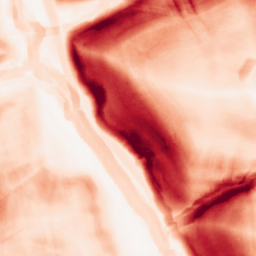
Category: morphological
Decomposition family: morphological_gradient
Decomposition parameters: size: 10
shape: square
Upsampling method: cubic_mitchell
Upsampling parameters: scale: 8
Upsampling scale: 8